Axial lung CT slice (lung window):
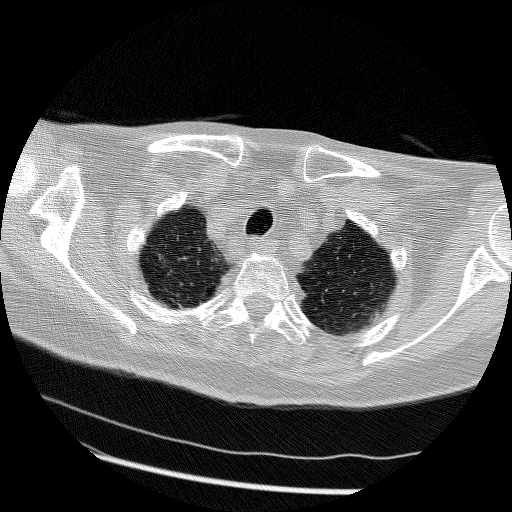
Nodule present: no